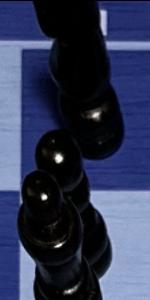
Label: Pawn_Black